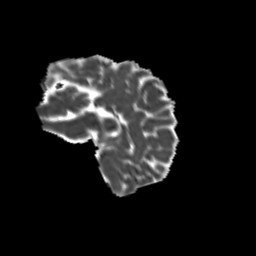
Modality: MD
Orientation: sagittal
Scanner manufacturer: siemens
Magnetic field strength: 3 T
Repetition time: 9.2 s
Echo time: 0.084 s